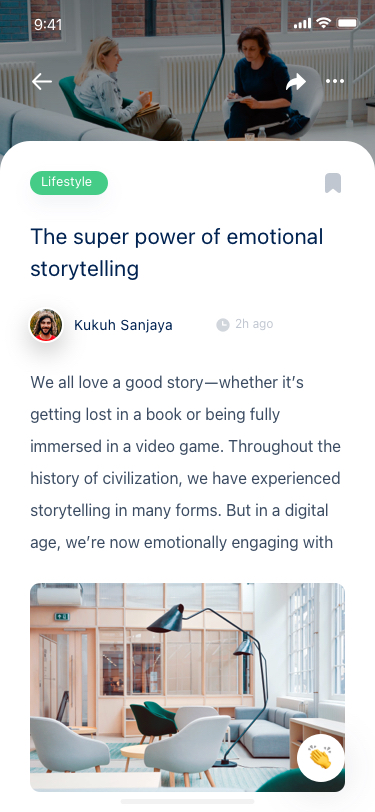
Text in this UI design:
The super power of emotional storytelling
Lifestyle
Kukuh Sanjaya
2h ago
We all love a good story — whether it’s getting lost in a book or being fully immersed in a video game. Throughout the history of civilization, we have experienced storytelling in many forms. But in a digital age, we’re now emotionally engaging with stories more than ever.
👏